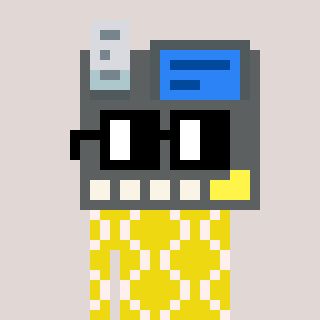
a pixel art character with square black glasses, a cash register-shaped head and a yellow-colored body on a warm background